Field crop: tomato
Growth stage: 2
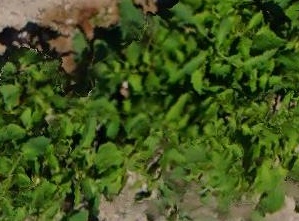
Species: tomato